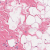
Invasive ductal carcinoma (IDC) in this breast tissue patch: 0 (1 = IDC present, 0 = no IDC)